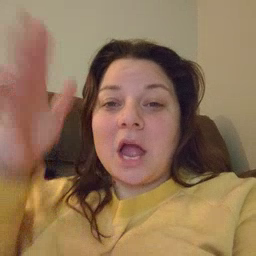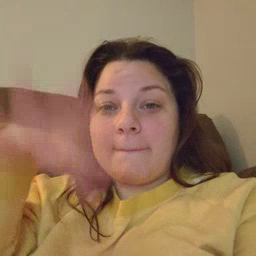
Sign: fireman